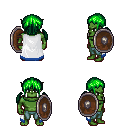
a pixel art fantasy rpg character, male body template, orc, green skin, white trimmed cape, teal pants, green twin-tailed hairstyle, shield, four views (front, back, left, right), 2x2 character sprite sheet, small pixel art, hard edges, no anti-aliasing